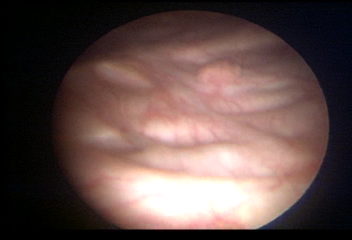
Modality: WLC
Class: Malignant
Subclass: LowGradePapillary
Lesion: L1
Stage: Ta
Morphology: Papillary
Bladder cancer association: Yes
Annotated structures: Tumor